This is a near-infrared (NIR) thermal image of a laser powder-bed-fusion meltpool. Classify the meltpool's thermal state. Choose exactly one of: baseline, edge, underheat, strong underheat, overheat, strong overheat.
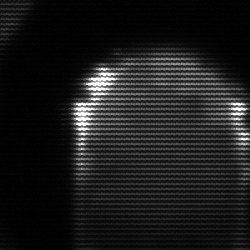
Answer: edge